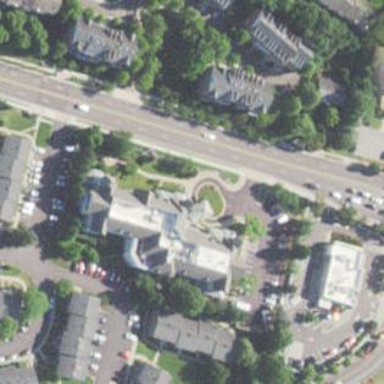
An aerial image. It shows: Commercial building.